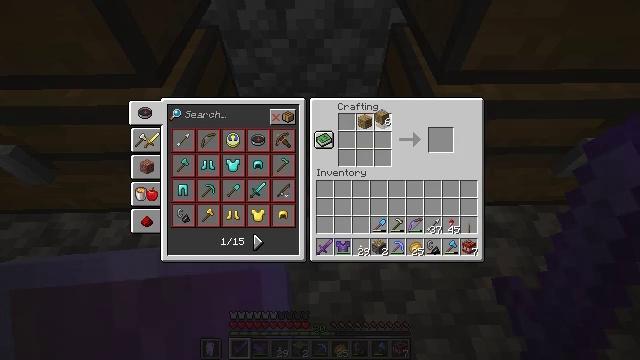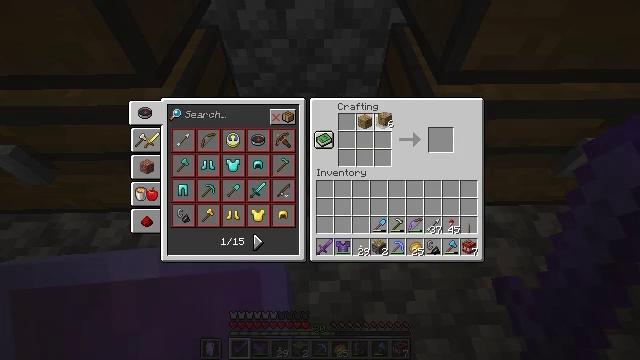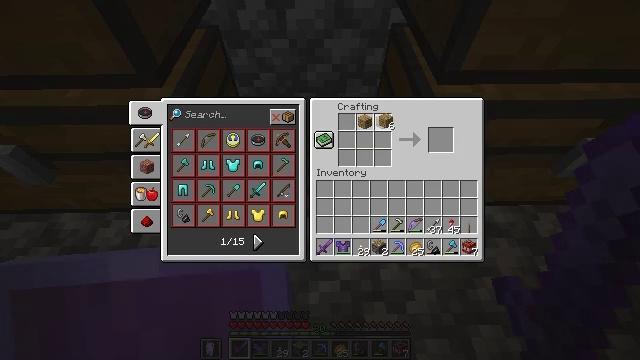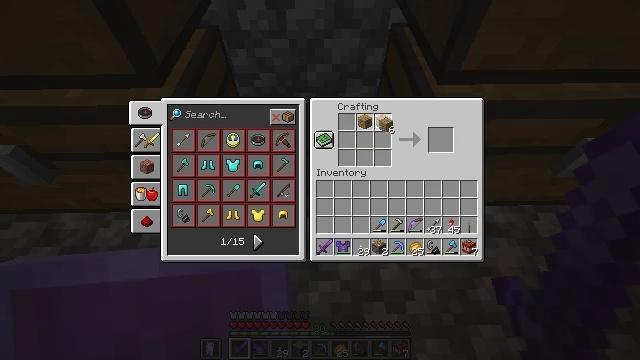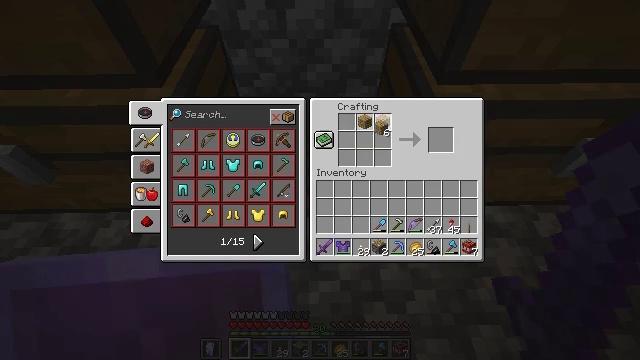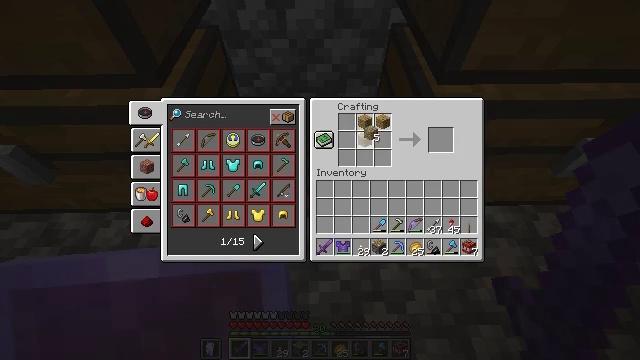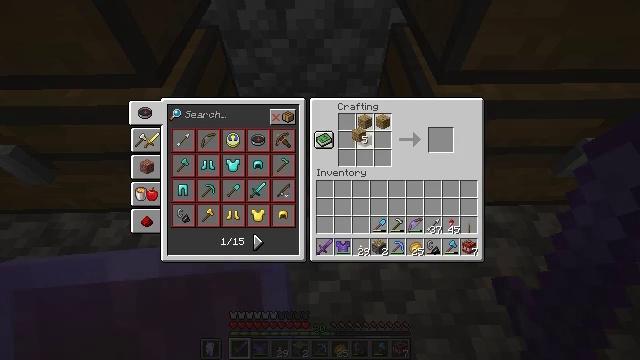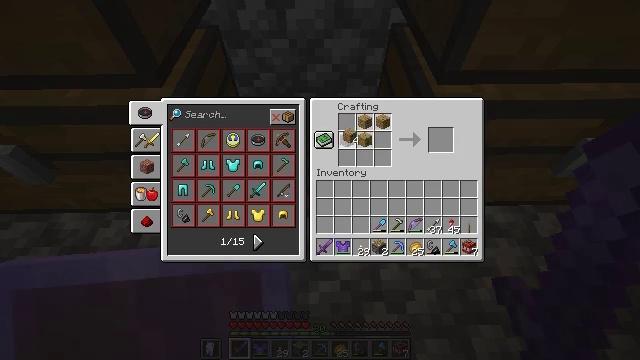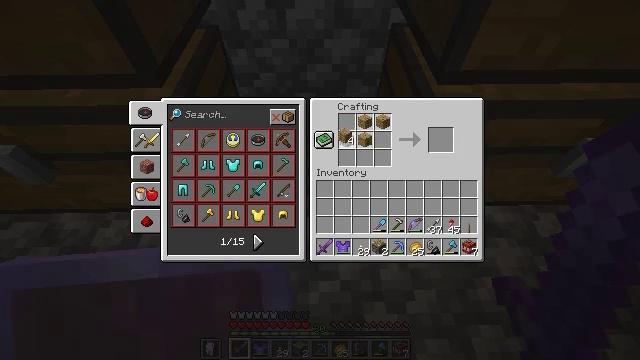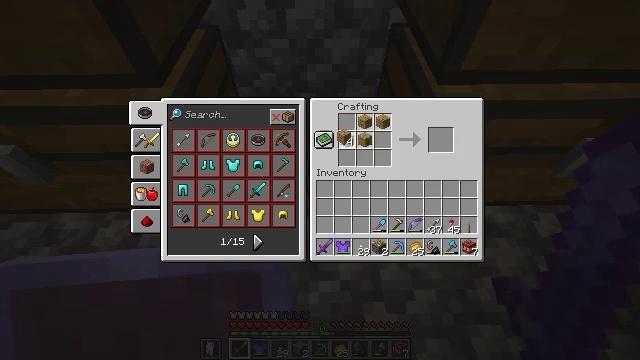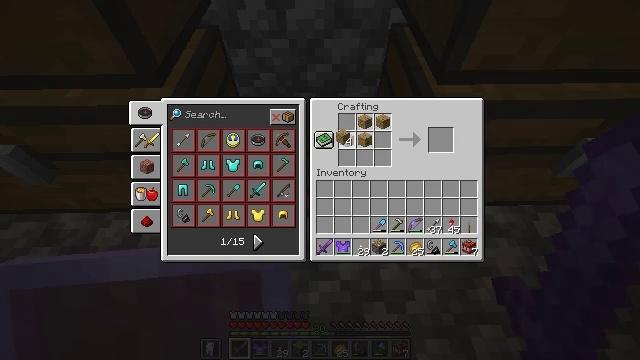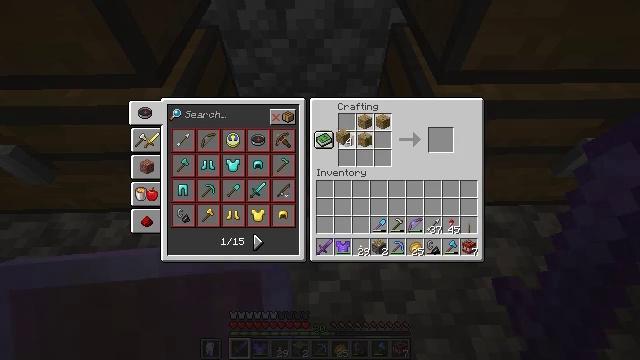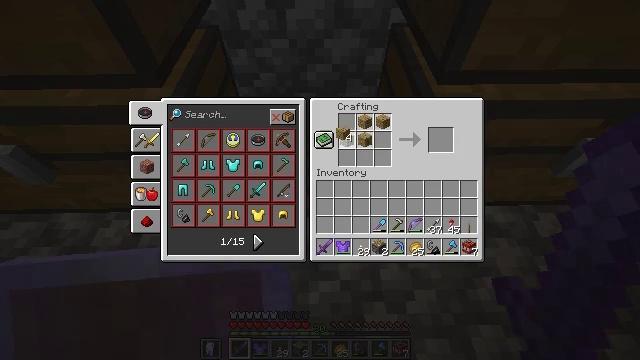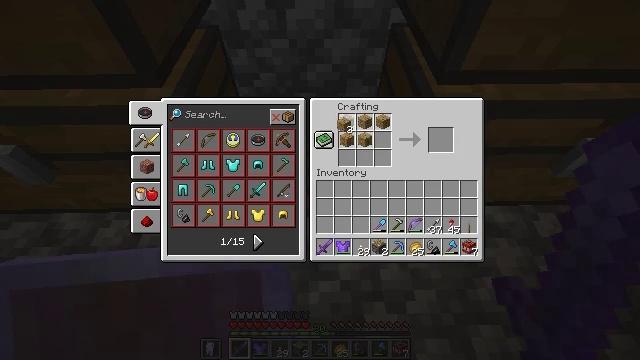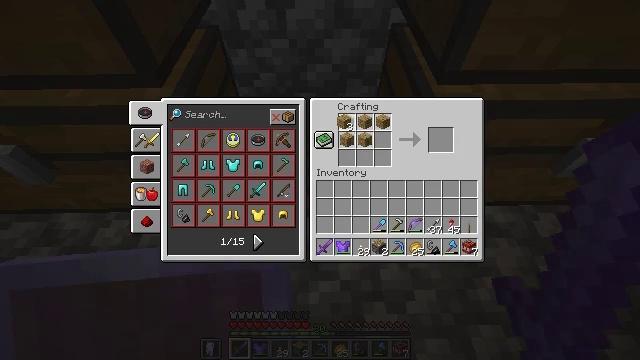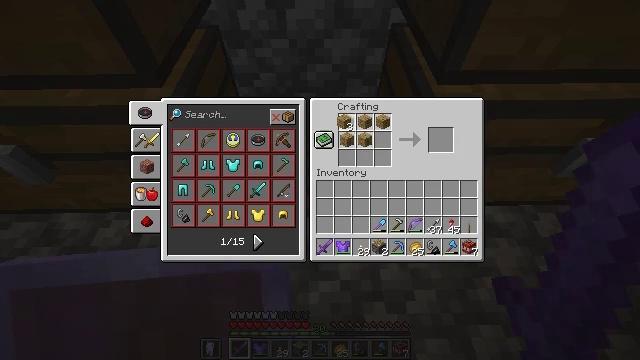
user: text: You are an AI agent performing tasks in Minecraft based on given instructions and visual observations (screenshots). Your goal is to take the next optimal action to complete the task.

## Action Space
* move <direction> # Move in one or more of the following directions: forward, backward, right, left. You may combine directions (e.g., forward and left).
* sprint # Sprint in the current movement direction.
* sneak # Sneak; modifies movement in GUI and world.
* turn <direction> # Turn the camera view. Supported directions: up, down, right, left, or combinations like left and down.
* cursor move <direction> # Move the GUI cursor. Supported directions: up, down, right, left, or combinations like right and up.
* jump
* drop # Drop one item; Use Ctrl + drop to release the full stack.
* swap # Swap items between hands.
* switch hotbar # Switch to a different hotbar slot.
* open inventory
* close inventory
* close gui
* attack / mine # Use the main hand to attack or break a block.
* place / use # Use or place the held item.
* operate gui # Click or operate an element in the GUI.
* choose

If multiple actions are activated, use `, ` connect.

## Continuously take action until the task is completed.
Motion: motion action
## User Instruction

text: Use oak planks to craft an oak trapdoor.
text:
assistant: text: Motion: choose
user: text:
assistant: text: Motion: choose
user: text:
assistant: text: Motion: choose
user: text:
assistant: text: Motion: choose
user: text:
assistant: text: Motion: cursor move left, choose
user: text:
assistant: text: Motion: cursor move left, choose
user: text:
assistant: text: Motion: cursor move left, choose
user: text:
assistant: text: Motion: choose
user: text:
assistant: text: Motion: choose
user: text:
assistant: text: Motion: choose
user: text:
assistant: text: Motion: choose
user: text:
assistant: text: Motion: choose
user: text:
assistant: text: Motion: cursor move up, choose
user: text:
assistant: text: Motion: choose
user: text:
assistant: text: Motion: choose
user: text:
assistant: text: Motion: choose
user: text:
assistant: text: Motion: choose
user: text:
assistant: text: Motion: cursor move right
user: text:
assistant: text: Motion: no_op
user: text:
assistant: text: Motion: no_op
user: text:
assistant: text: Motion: no_op
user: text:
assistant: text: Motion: no_op
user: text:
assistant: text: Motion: no_op
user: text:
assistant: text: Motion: choose
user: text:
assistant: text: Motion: choose
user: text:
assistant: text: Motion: choose
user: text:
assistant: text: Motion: no_op
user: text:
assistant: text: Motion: cursor move down
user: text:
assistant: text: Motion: cursor move right and down
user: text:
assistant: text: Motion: cursor move down